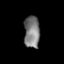
Tissue: prostate
Cell type: Myeloid cells
Senescence score: 0.8155
Nuclear area (px): 499
Mean DAPI intensity: 121.824